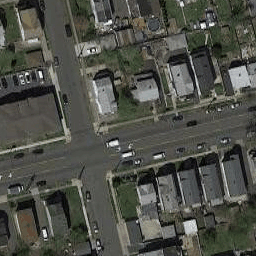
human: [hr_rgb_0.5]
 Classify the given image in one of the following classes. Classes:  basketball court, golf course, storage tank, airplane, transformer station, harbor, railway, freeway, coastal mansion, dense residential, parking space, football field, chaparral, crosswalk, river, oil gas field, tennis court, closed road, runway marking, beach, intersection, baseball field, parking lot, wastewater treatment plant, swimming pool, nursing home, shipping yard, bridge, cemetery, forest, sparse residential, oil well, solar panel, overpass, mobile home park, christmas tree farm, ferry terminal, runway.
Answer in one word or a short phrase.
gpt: intersection